Question: Please bear with me. I am just learning <URL>. And I really can't seem to grab it.
model:
'''
class Day(models.Model):
date = models.DateField(default=date.today)
class ToDo(models.Model):
date = models.ForeignKey(Day)
name = models.CharField(max_length=100)
very_important = models.BooleanField(default=False)
finished = models.BooleanField(default=False)
'''
normal view:
'''
def home(request):
days = Day.objects.all()
return render(request, 'test.html', {
'days':days
})
'''
Created a serializers.py file:
'''
class DaySerializer(serializers.ModelSerializer):
class Meta:
model = Day
field = ('id', 'date')
class ToDoSerializer(serializers.ModelSerializer):
date = DaySerializer()
class Meta:
model = ToDo
field = ('id', 'date', 'name', 'very_important', 'finished')
'''
After this I am lost. Suppose I go to 'url('^api/$')', how do I get the json objects of Day and its related object?
Basically this is how I want to be displayed:

Now how can I work with django-rest-framework to look like the above in the template.
I would like to do something like this:
1. Get the json objects by going to a url (eg: /api/.json) [
{
"id": 1,
"date": "2015-06-23",
"day_todo_set": [
{
"id":5
"name": "Bloom",
"very_important": True,
"finished": False
},
{
"id":4
"name": "REST",
"very_important": True,
"finished": True
}
]
},
{
"id": 2,
"date": "2015-06-22",
"day_todo_set": [
{
"id":3
"name": "Alarm 1",
"very_important": True,
"finished": True
},
{
"id":2
"name": "Meet up with SIS",
"very_important": True,
"finished": False
},
{
"id":1
"name": "Buy Milk",
"very_important": True,
"finished": False
}
]
}
]
2. Manipulate objects
js:
'''
$(function () {
var $days = $('#days')
$.ajax({
type: 'GET',
url: '/api/.json',
success: function(days) {
$.each(days, function(i, day) {
$days.append('<li>date: '+ day.date+ '</li>')
});
}
});
})
'''
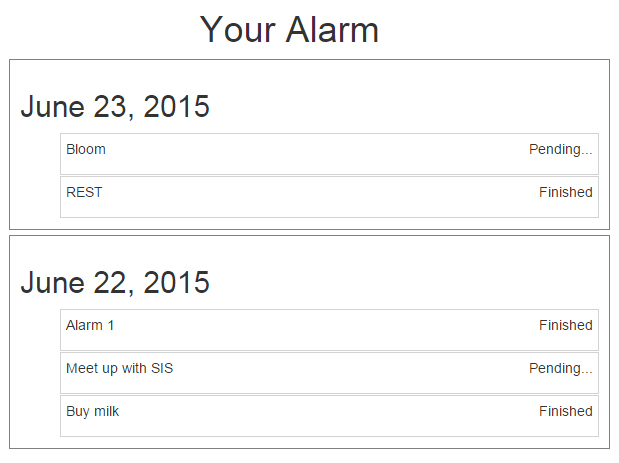
Answer: model.py:
'''
class Day(models.Model):
date = models.DateField(default=date.today)
def get_todo_list(self):
return self.day_todo_set.order_by('-id')[:5]
class ToDo(models.Model):
date = models.ForeignKey(Day, related_name="day_todo_set")
name = models.CharField(max_length=100)
very_important = models.BooleanField(default=False)
finished = models.BooleanField(default=False)
'''
In serializers.py
'''
class ToDoSerializer(serializers.ModelSerializer):
class Meta:
model = ToDo
field = ('id', 'date', 'name', 'very_important', 'finished')
class DaySerializer(serializers.ModelSerializer):
day_todo_set = ToDoSerializer(many=True, source="get_todo_list")
class Meta:
model = Day
field = ('id', 'date', 'day_todo_set')
'''
Write a django view using your serializer.
'''
@csrf_exempt
def day_list(request):
"""
List all code snippets, or create a new snippet.
"""
if request.method == 'GET':
snippets = Day.objects.order_by('-date')[:10]
serializer = DaySerializer(snippets, many=True)
return JSONResponse(serializer.data)
'''
In your urls.py
'''
url(r'^api/$', views.day_list, name='days_list')
'''